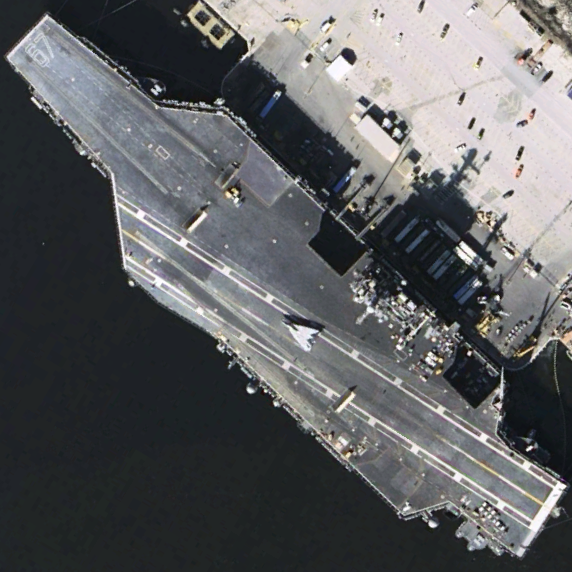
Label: aircraft_carrier